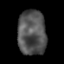
Tissue: lung
Cell type: Endothelial cells
Senescence score: 0.2297
Nuclear area (px): 1248
Mean DAPI intensity: 83.993